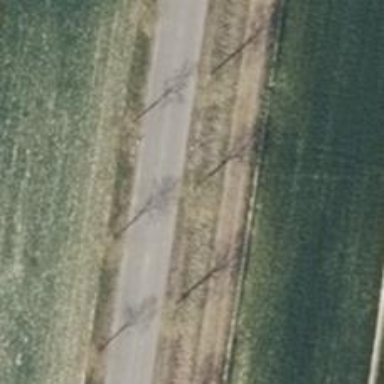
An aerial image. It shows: Deciduous broadleaved tree.